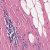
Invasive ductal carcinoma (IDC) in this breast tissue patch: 0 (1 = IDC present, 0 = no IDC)